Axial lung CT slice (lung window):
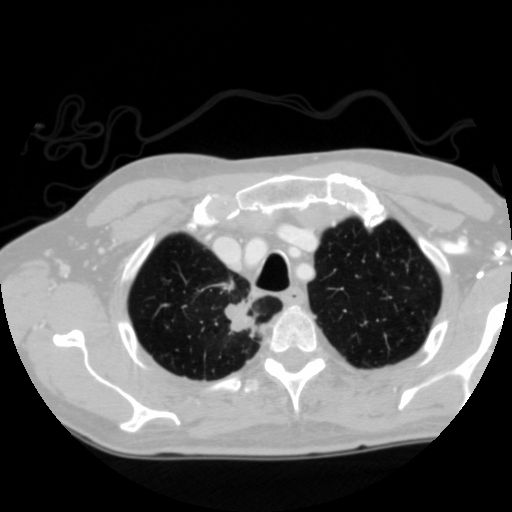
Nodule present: no